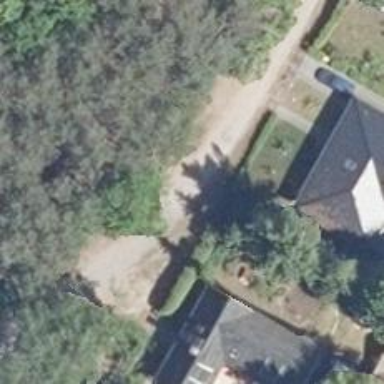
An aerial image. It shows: Residential road.